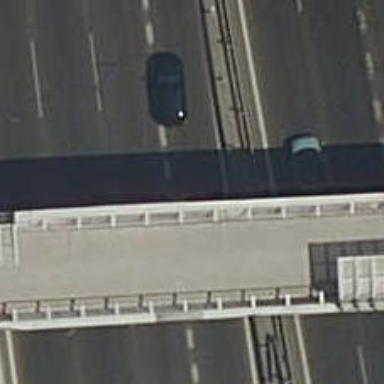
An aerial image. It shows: Asphalt surface tunnel on motorway link.